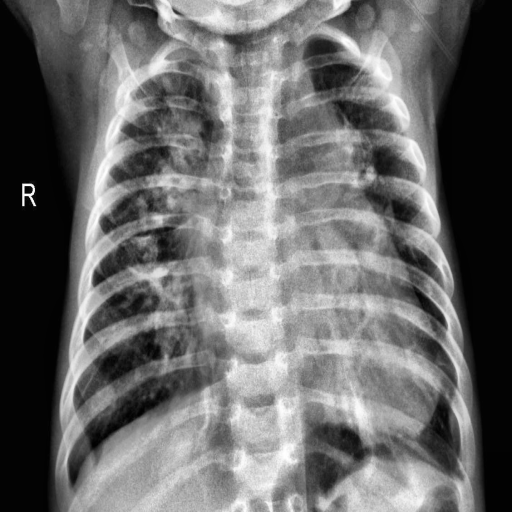
Finding: PNEUMONIA